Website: lowes
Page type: address-validator
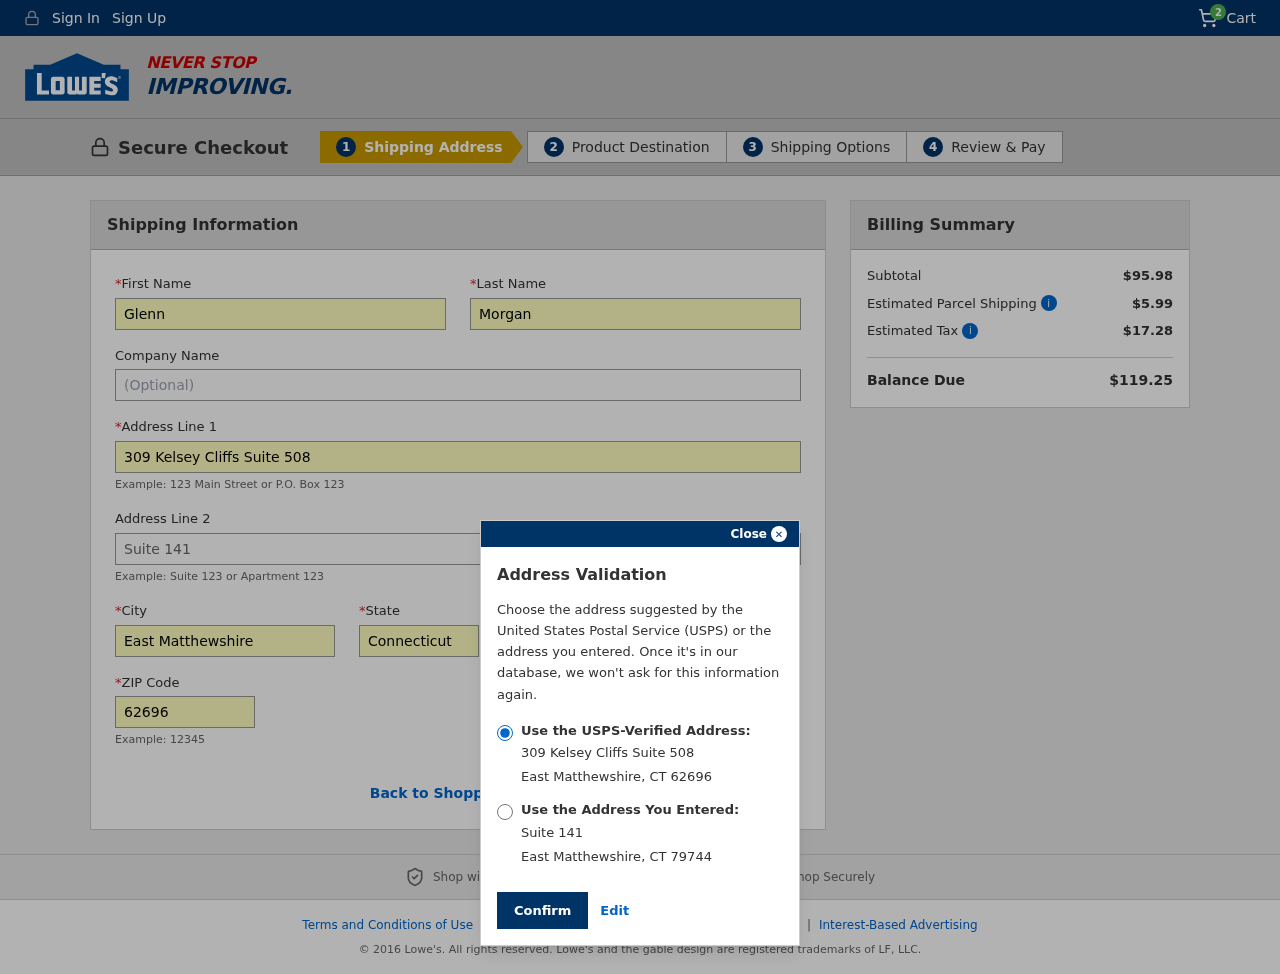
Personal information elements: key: PII_CITY
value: East Matthewshire
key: PII_FIRSTNAME
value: Glenn
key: PII_LASTNAME
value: Morgan
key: PII_POSTCODE
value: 62696
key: PII_POSTCODE2
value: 79744
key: PII_STATE
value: Connecticut
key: PII_STATE_ABBR
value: CT
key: PII_STREET
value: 309 Kelsey Cliffs Suite 508
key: PII_STREET2
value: Suite 141
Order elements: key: ORDER_NUM_ITEMS
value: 2
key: ORDER_SUBTOTAL
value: $95.98
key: ORDER_SHIPPING_COST
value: $5.99
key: ORDER_TAX
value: $17.28
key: ORDER_TOTAL
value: $119.25